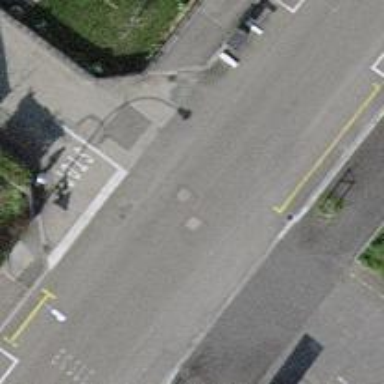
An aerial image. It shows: Residential road with asphalt surface. There is sidewalk alongside.